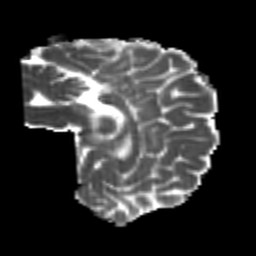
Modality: MD
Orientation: sagittal
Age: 20
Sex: male
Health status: healthy
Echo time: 0.074 s